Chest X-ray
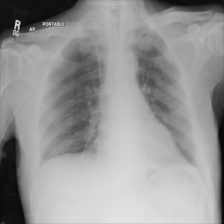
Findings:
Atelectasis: negative
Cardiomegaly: negative
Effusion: negative
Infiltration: negative
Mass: negative
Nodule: negative
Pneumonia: negative
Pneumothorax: negative
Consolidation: negative
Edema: negative
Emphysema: negative
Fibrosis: negative
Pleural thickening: negative
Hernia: negative